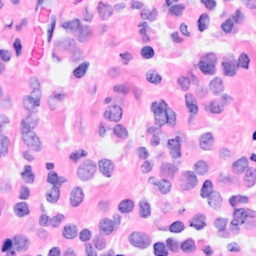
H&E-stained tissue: Breast